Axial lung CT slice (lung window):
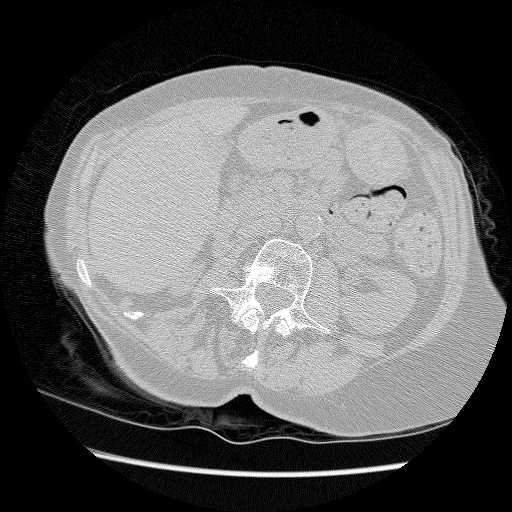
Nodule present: no